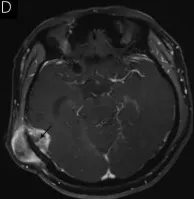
Significant enhancement was seen after gadolinium administration, without uniform enhancement in the center of the lesion (D-F).
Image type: radiology (mri)